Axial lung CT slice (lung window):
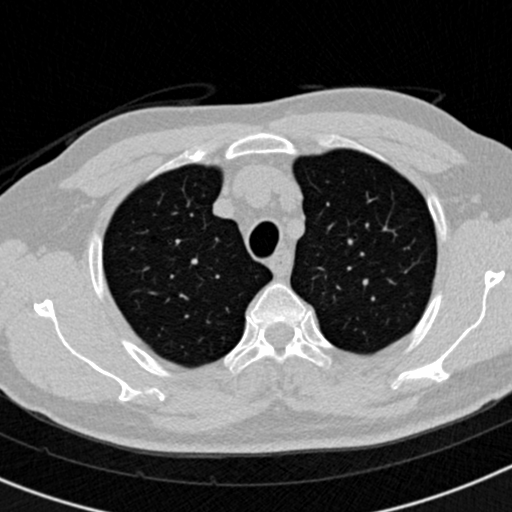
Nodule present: no